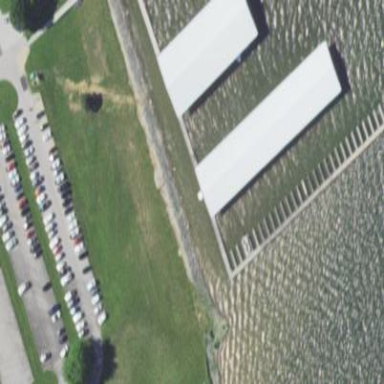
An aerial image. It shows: Boathouse building.